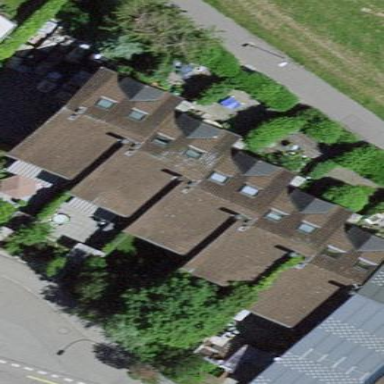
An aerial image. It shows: Detached building.